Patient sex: F
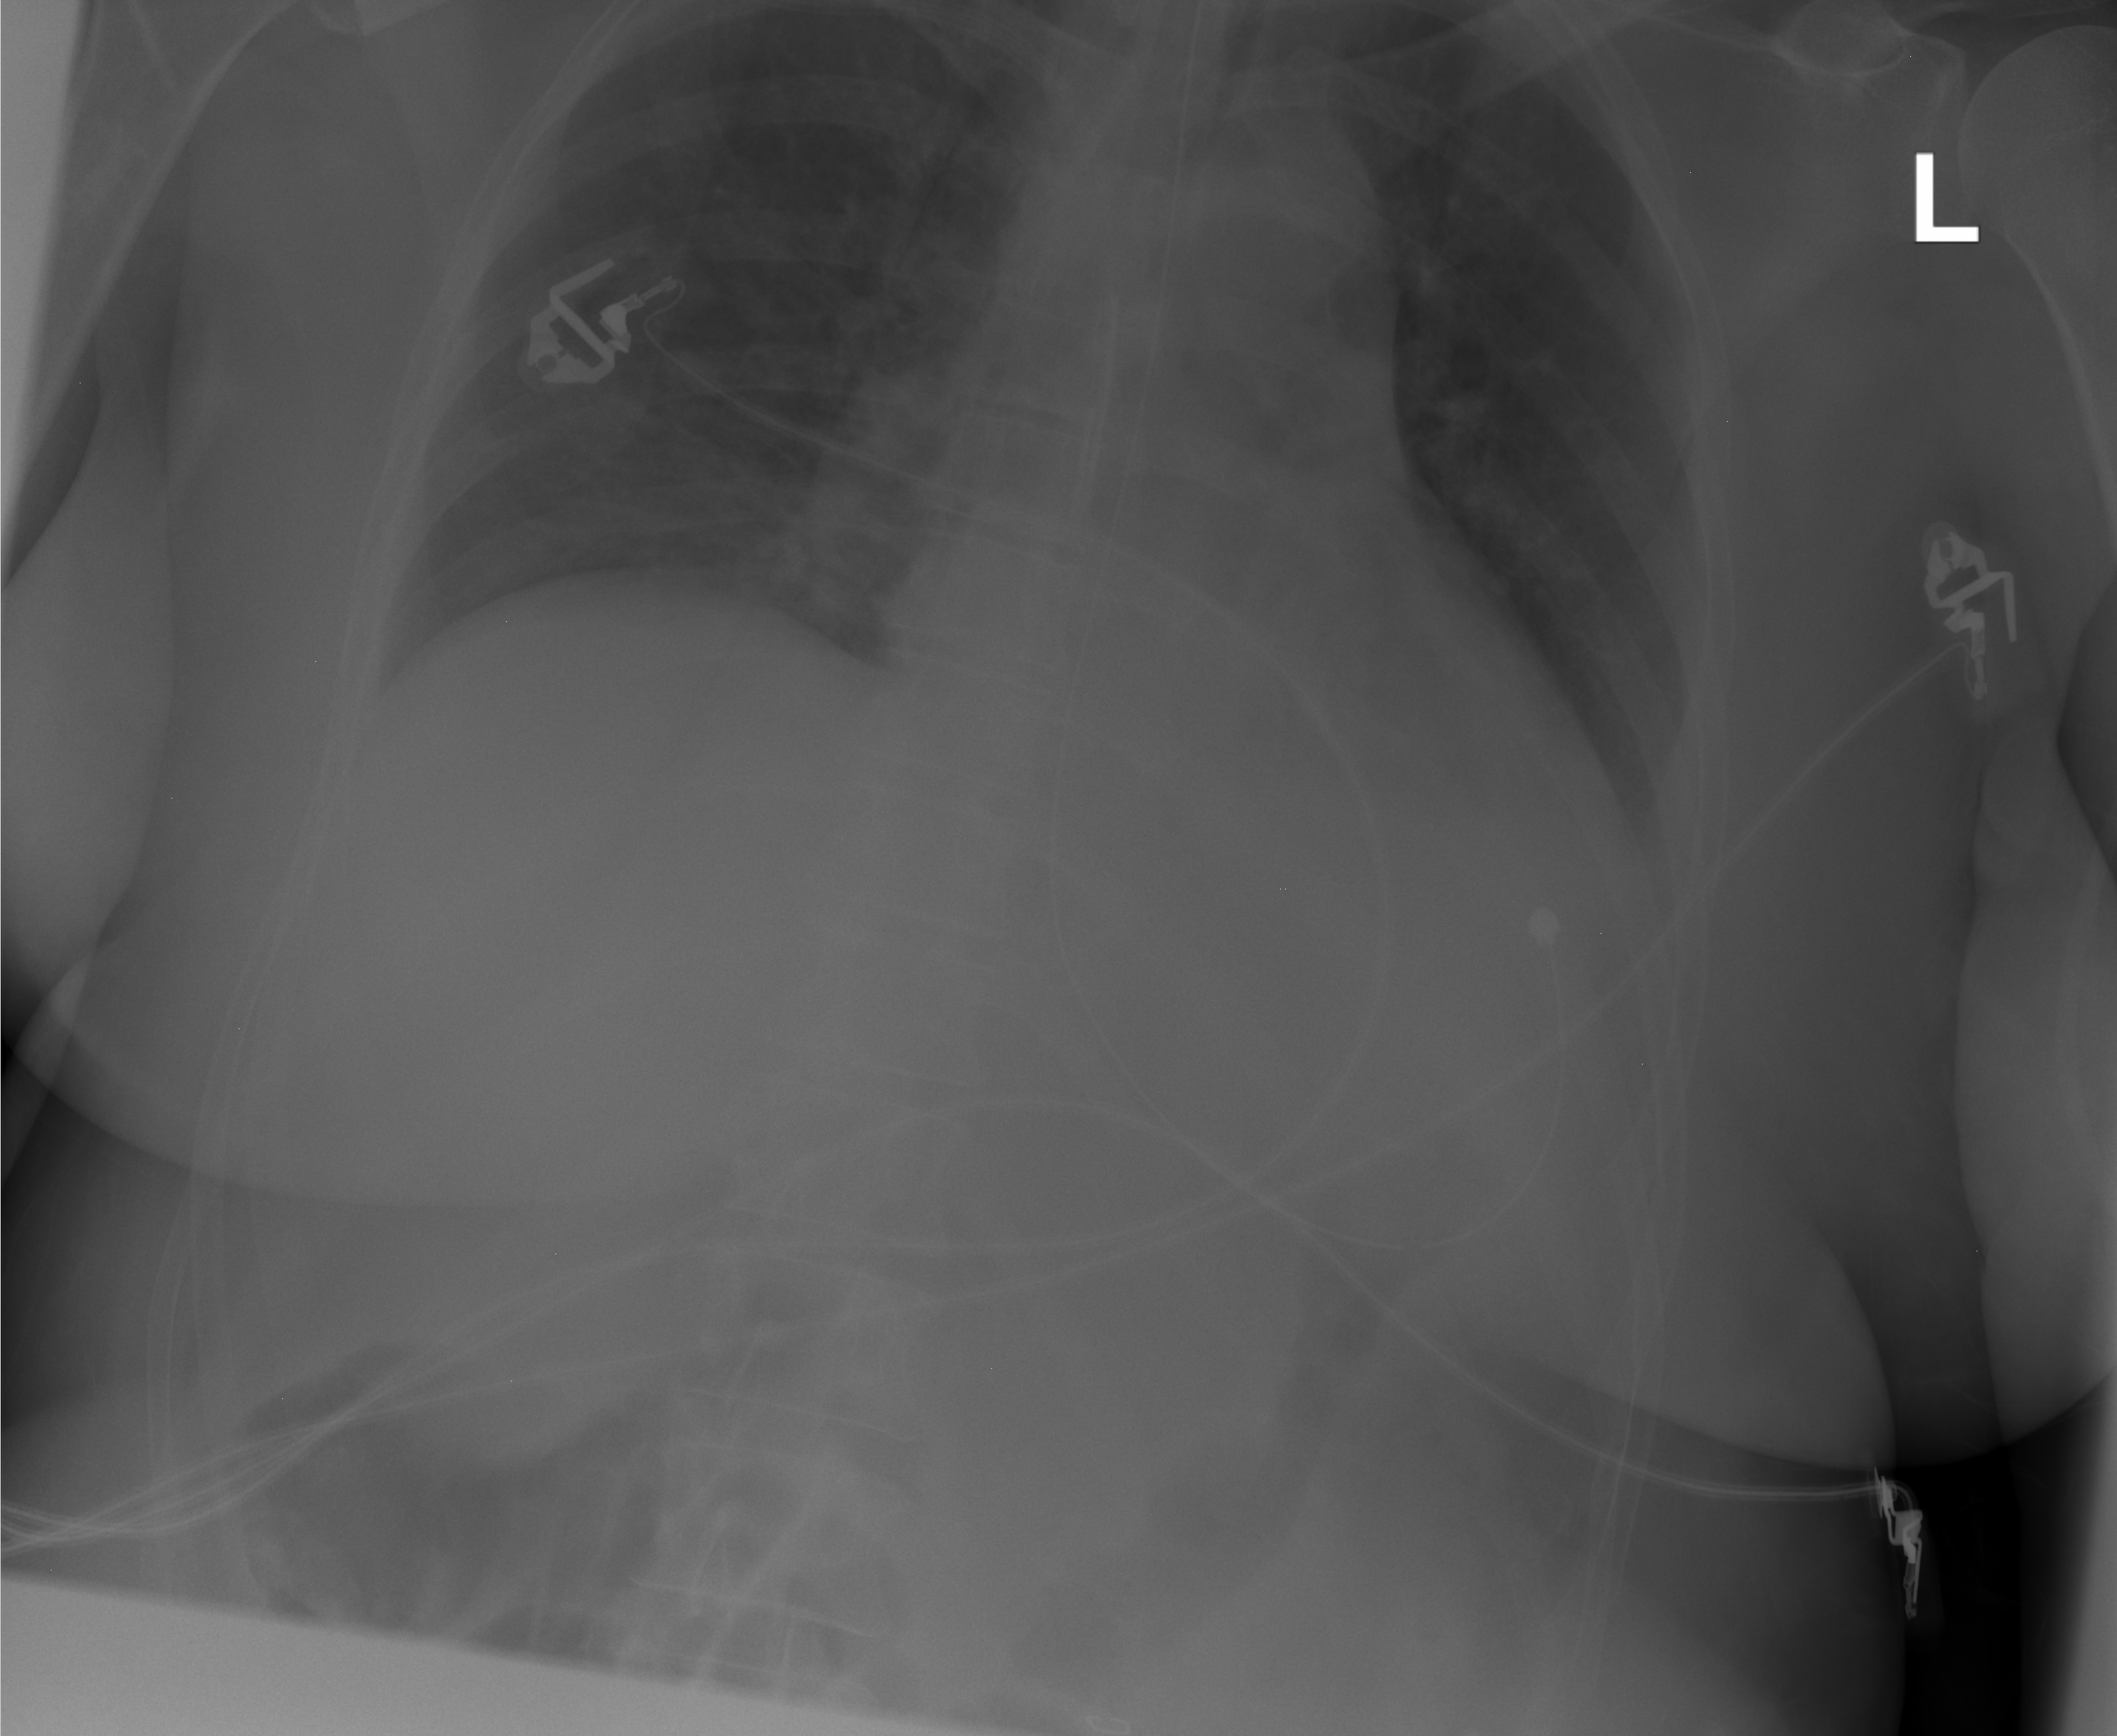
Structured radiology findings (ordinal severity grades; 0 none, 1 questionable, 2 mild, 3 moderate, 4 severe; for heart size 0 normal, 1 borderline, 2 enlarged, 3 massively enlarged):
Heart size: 0
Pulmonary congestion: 0
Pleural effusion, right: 0
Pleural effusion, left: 2
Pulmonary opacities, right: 0
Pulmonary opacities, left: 0
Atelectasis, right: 0
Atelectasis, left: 2